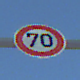
Verkehrszeichen: Geschwindigkeit70
Umgebung: Outdoor, Nature
Tageszeit: MorningAfternoon
Wetter: Clear
Licht: Natural
Jahreszeit: Autumn
Kontrast: HighContrast